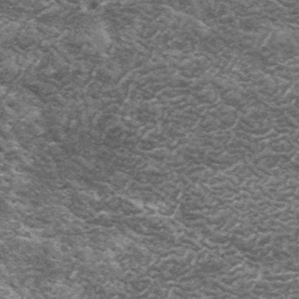
Label: frost